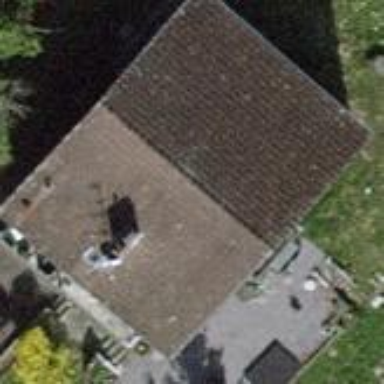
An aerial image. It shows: Detached building.